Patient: sex F, age 57
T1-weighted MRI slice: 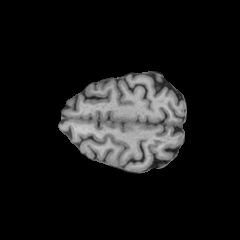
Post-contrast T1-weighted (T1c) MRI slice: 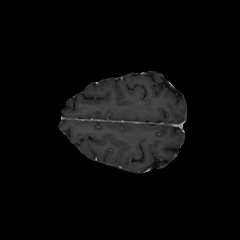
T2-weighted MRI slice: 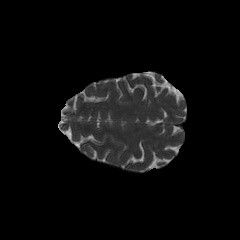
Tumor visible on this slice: no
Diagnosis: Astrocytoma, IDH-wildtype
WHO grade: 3